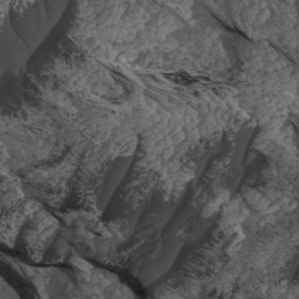
Label: non_frost